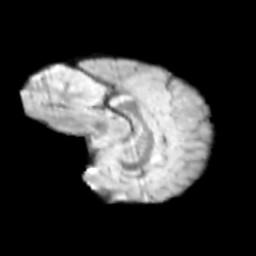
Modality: T2w
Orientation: sagittal
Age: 14
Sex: female
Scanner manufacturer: siemens
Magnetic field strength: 3 T
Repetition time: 3.8 s
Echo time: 0.07 s